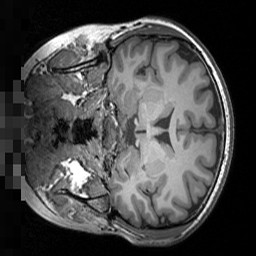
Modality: T1w
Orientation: coronal
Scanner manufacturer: siemens
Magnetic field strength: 3 T
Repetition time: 1.5 s
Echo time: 0.00291 s